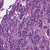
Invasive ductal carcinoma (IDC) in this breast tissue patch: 1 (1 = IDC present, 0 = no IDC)